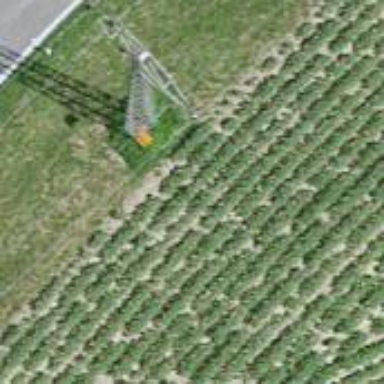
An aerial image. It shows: Pole with roof-covered pipeline marker.